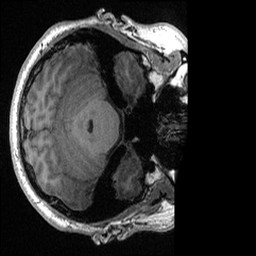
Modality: T1w
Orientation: axial
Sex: male
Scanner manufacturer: ge
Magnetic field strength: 3 T
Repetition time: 0.0064 s
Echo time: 0.00281 s